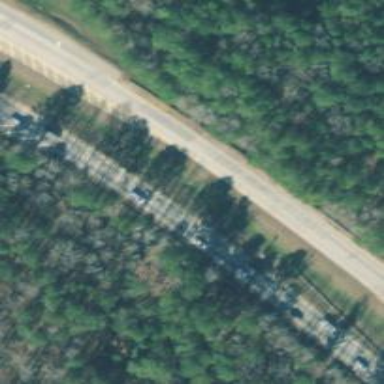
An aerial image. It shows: Trunk highway with expressway features.